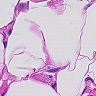
Metastatic tissue present: no